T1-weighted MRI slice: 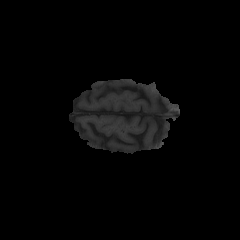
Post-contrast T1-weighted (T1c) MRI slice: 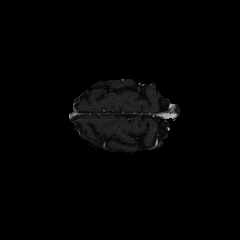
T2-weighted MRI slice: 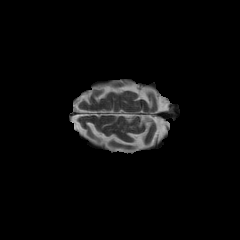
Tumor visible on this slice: no